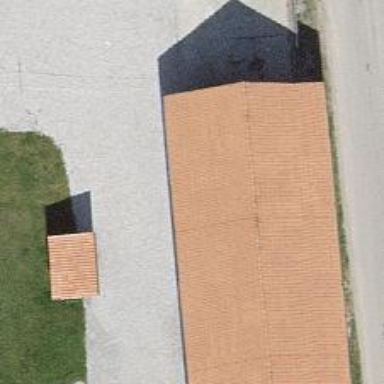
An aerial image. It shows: Community center building.